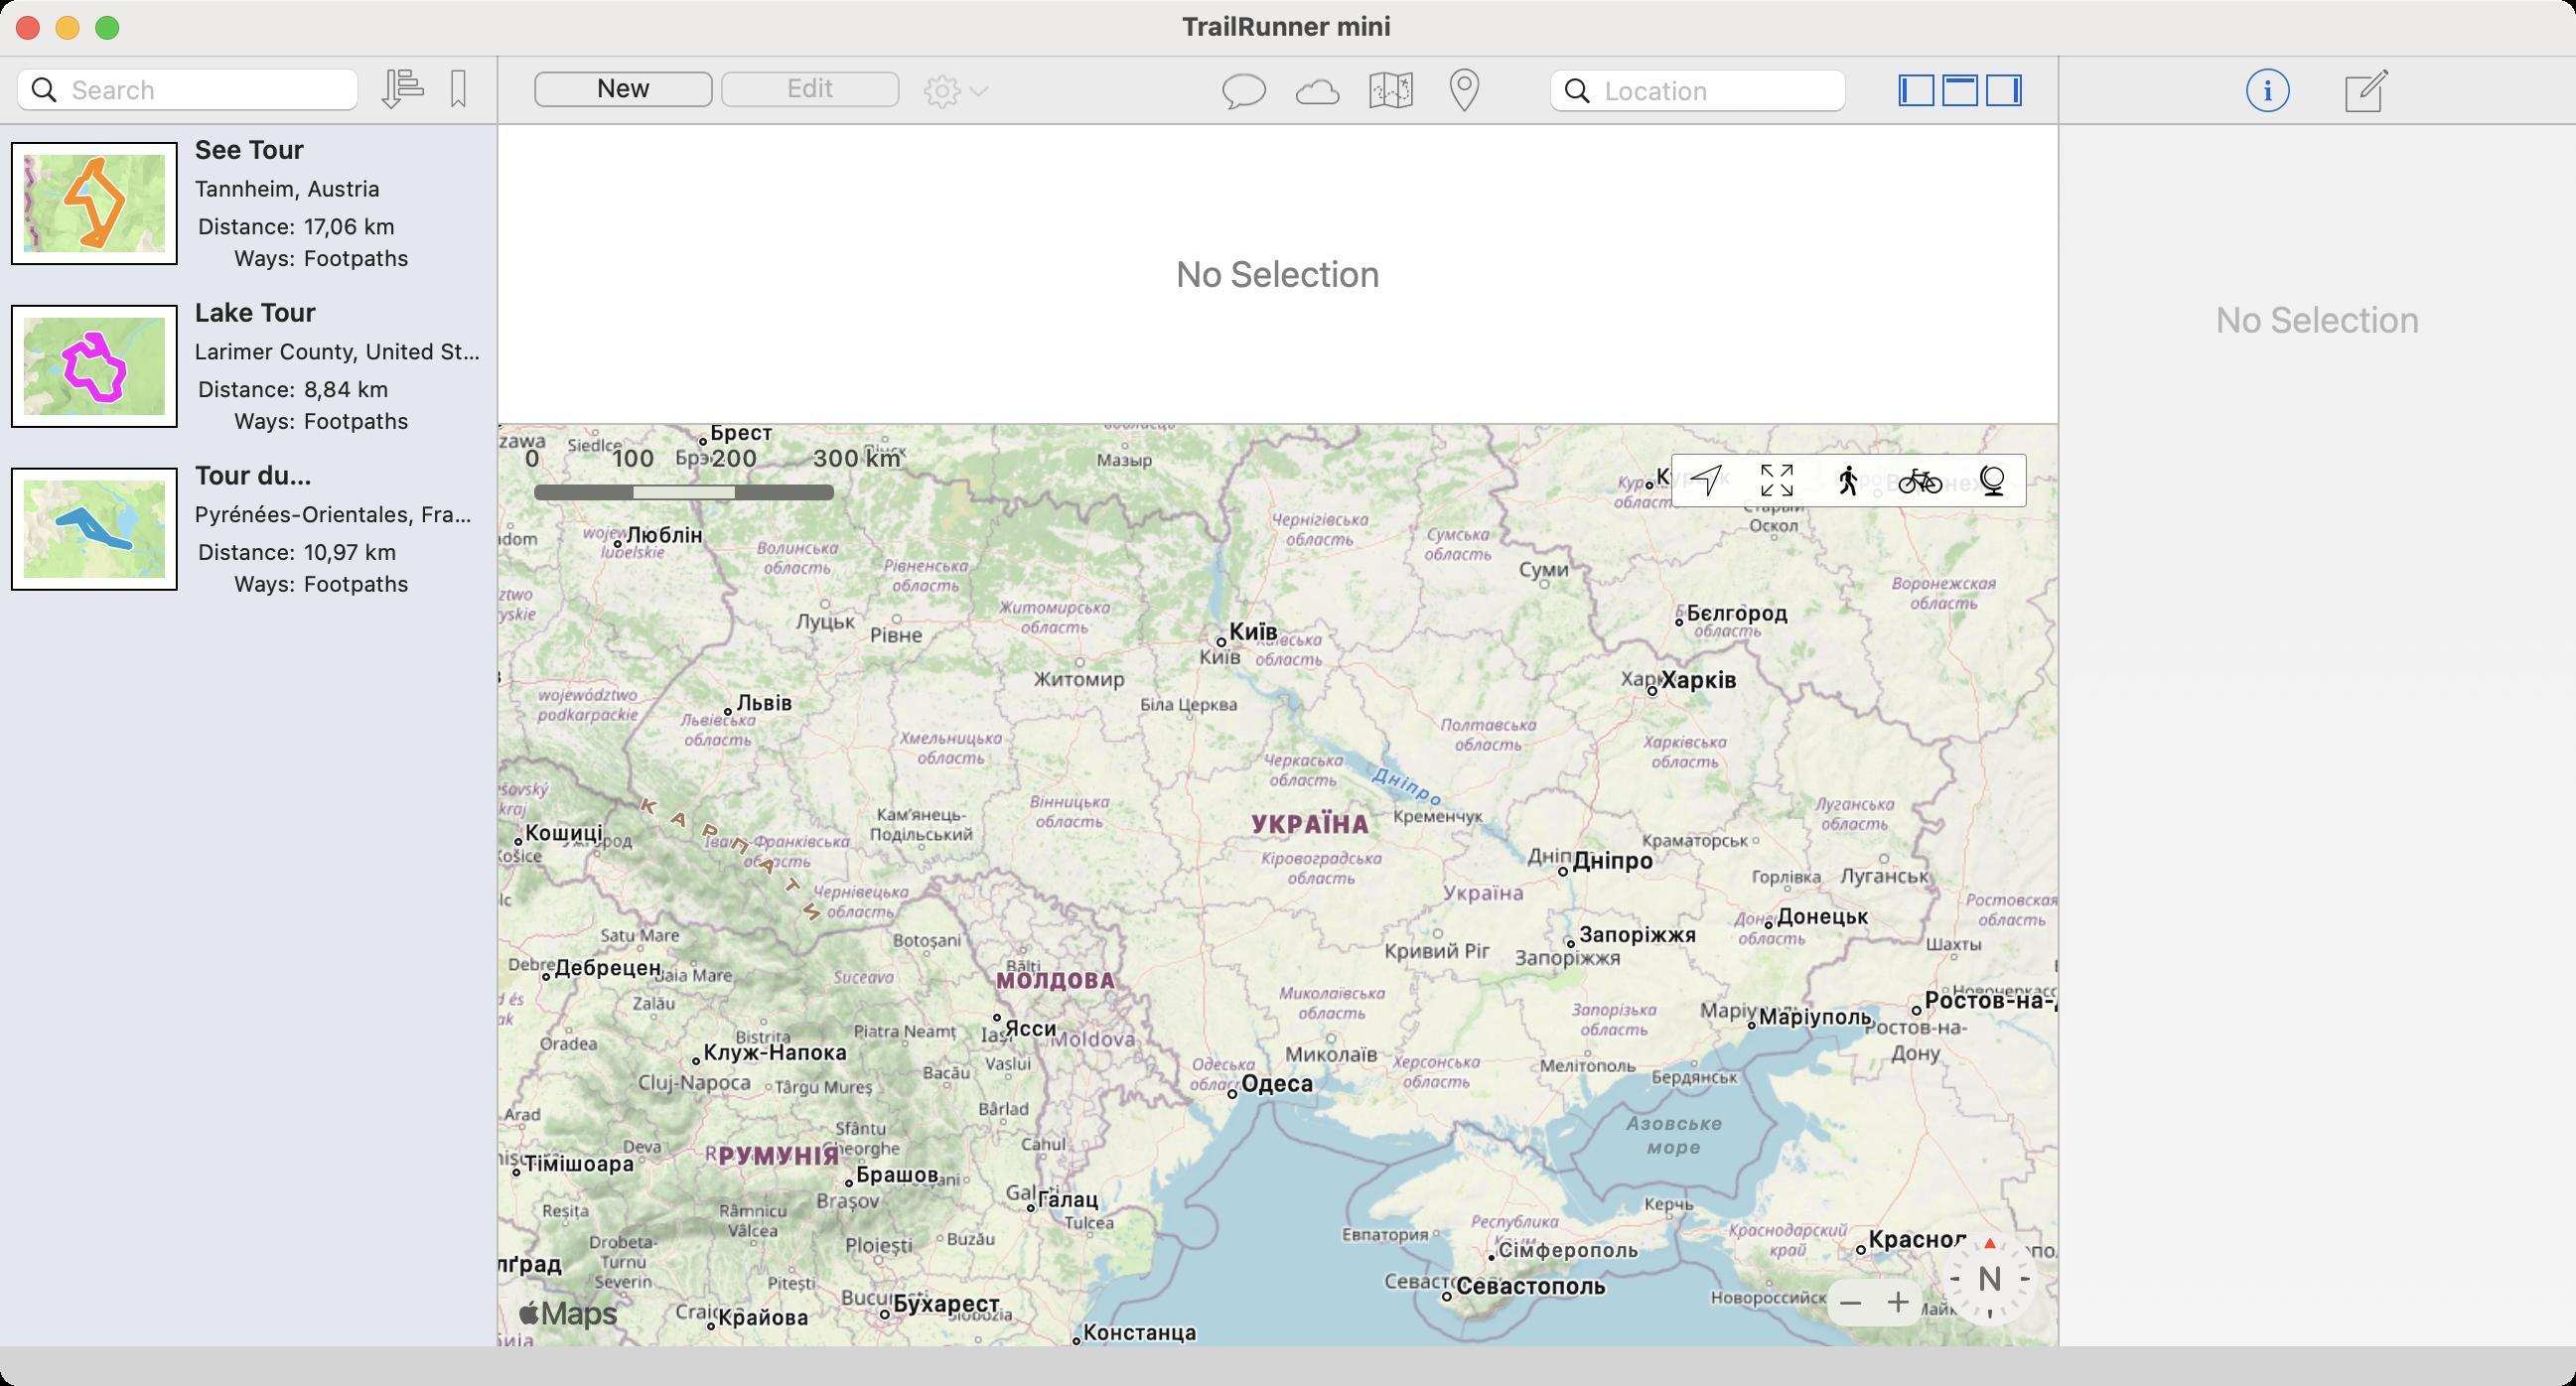
Accessibility tree:
{"name": "TrailRunner_mini", "role": "AXWindow", "description": null, "role_description": "standard window", "value": null, "position": "102.00;284.00", "size": "1297;698", "children": [{"name": null, "role": "AXSplitGroup", "description": null, "role_description": "split group", "value": null, "position": "0.00;28.00", "size": "1297;650", "children": [{"name": null, "role": "AXTextField", "description": null, "role_description": "search text field", "value": "", "position": "8.00;34.00", "size": "173;22", "children": [{"name": "", "role": "AXButton", "description": "search", "role_description": "button", "value": null, "position": "10.00;34.00", "size": "25;22", "children": []}]}, {"name": "", "role": "AXButton", "description": null, "role_description": "button", "value": null, "position": "217.00;27.00", "size": "28;36", "children": []}, {"name": "", "role": "AXButton", "description": null, "role_description": "button", "value": null, "position": "189.00;27.00", "size": "28;36", "children": []}, {"name": null, "role": "AXScrollArea", "description": null, "role_description": "scroll area", "value": null, "position": "0.00;63.00", "size": "250;615", "children": [{"name": null, "role": "AXGrid", "description": null, "role_description": "grid", "value": null, "position": "0.00;63.00", "size": "250;615", "children": [{"name": null, "role": "AXUnknown", "description": null, "role_description": "unknown", "value": null, "position": "0.00;63.00", "size": "250;82", "children": [{"name": null, "role": "AXImage", "description": "", "role_description": "image", "value": null, "position": "12.00;78.00", "size": "71;49", "children": []}, {"name": null, "role": "AXStaticText", "description": null, "role_description": "text", "value": "Tannheim, Austria", "position": "96.00;88.00", "size": "148;17", "children": []}, {"name": null, "role": "AXStaticText", "description": null, "role_description": "text", "value": "Distance:", "position": "96.00;107.00", "size": "55;14", "children": []}, {"name": null, "role": "AXStaticText", "description": null, "role_description": "text", "value": "17,06 km", "position": "151.00;107.00", "size": "93;14", "children": []}, {"name": null, "role": "AXStaticText", "description": null, "role_description": "text", "value": "Ways:", "position": "96.00;123.00", "size": "55;14", "children": []}, {"name": null, "role": "AXStaticText", "description": null, "role_description": "text", "value": "Footpaths", "position": "151.00;123.00", "size": "93;14", "children": []}, {"name": "", "role": "AXCheckBox", "description": null, "role_description": "toggle button", "value": 0, "position": "221.00;67.00", "size": "23;23", "children": []}, {"name": null, "role": "AXStaticText", "description": null, "role_description": "text", "value": "See Tour", "position": "96.00;67.00", "size": "123;18", "children": []}]}, {"name": null, "role": "AXUnknown", "description": null, "role_description": "unknown", "value": null, "position": "0.00;145.00", "size": "250;82", "children": [{"name": null, "role": "AXImage", "description": "", "role_description": "image", "value": null, "position": "12.00;160.00", "size": "71;49", "children": []}, {"name": null, "role": "AXStaticText", "description": null, "role_description": "text", "value": "Larimer County, United States", "position": "96.00;170.00", "size": "148;17", "children": []}, {"name": null, "role": "AXStaticText", "description": null, "role_description": "text", "value": "Distance:", "position": "96.00;189.00", "size": "55;14", "children": []}, {"name": null, "role": "AXStaticText", "description": null, "role_description": "text", "value": "8,84 km", "position": "151.00;189.00", "size": "93;14", "children": []}, {"name": null, "role": "AXStaticText", "description": null, "role_description": "text", "value": "Ways:", "position": "96.00;205.00", "size": "55;14", "children": []}, {"name": null, "role": "AXStaticText", "description": null, "role_description": "text", "value": "Footpaths", "position": "151.00;205.00", "size": "93;14", "children": []}, {"name": "", "role": "AXCheckBox", "description": null, "role_description": "toggle button", "value": 0, "position": "221.00;149.00", "size": "23;23", "children": []}, {"name": null, "role": "AXStaticText", "description": null, "role_description": "text", "value": "Lake Tour", "position": "96.00;149.00", "size": "123;18", "children": []}]}, {"name": null, "role": "AXUnknown", "description": null, "role_description": "unknown", "value": null, "position": "0.00;227.00", "size": "250;82", "children": [{"name": null, "role": "AXImage", "description": "", "role_description": "image", "value": null, "position": "12.00;242.00", "size": "71;49", "children": []}, {"name": null, "role": "AXStaticText", "description": null, "role_description": "text", "value": "Pyrénées-Orientales, France", "position": "96.00;252.00", "size": "148;17", "children": []}, {"name": null, "role": "AXStaticText", "description": null, "role_description": "text", "value": "Distance:", "position": "96.00;271.00", "size": "55;14", "children": []}, {"name": null, "role": "AXStaticText", "description": null, "role_description": "text", "value": "10,97 km", "position": "151.00;271.00", "size": "93;14", "children": []}, {"name": null, "role": "AXStaticText", "description": null, "role_description": "text", "value": "Ways:", "position": "96.00;287.00", "size": "55;14", "children": []}, {"name": null, "role": "AXStaticText", "description": null, "role_description": "text", "value": "Footpaths", "position": "151.00;287.00", "size": "93;14", "children": []}, {"name": "", "role": "AXCheckBox", "description": null, "role_description": "toggle button", "value": 0, "position": "221.00;231.00", "size": "23;23", "children": []}, {"name": null, "role": "AXStaticText", "description": null, "role_description": "text", "value": "Tour du Lac", "position": "96.00;231.00", "size": "69;18", "children": []}]}]}]}, {"name": null, "role": "AXSplitter", "description": null, "role_description": "splitter", "value": 250.0, "position": "250.00;28.00", "size": "1;650", "children": []}, {"name": "New", "role": "AXButton", "description": null, "role_description": "button", "value": null, "position": "269.00;36.00", "size": "90;19", "children": []}, {"name": "Edit", "role": "AXButton", "description": null, "role_description": "button", "value": null, "position": "363.00;36.00", "size": "90;19", "children": []}, {"name": null, "role": "AXTextField", "description": null, "role_description": "search text field", "value": "", "position": "780.00;34.50", "size": "150;22", "children": [{"name": "", "role": "AXButton", "description": "search", "role_description": "button", "value": null, "position": "782.00;34.50", "size": "25;22", "children": []}]}, {"name": null, "role": "AXSplitGroup", "description": null, "role_description": "split group", "value": null, "position": "251.00;63.00", "size": "785;615", "children": [{"name": null, "role": "AXTextField", "description": null, "role_description": "text field", "value": "No Selection", "position": "541.50;127.50", "size": "204;21", "children": []}, {"name": null, "role": "AXStaticText", "description": null, "role_description": "text", "value": "", "position": "243.00;196.00", "size": "4;14", "children": []}, {"name": null, "role": "AXSplitter", "description": null, "role_description": "splitter", "value": 150.0, "position": "251.00;213.00", "size": "785;1", "children": []}, {"name": null, "role": "AXImage", "description": null, "role_description": "image", "value": null, "position": "251.00;214.00", "size": "785;464", "children": [{"name": "Краків", "role": "AXButton", "description": null, "role_description": "", "value": null, "position": "251.00;214.00", "size": "0;0", "children": []}, {"name": "Тімішоара", "role": "AXButton", "description": null, "role_description": "", "value": null, "position": "251.00;214.00", "size": "0;0", "children": []}, {"name": "Сербія", "role": "AXButton", "description": null, "role_description": "", "value": null, "position": "251.00;214.00", "size": "0;0", "children": []}, {"name": "Белґрад", "role": "AXButton", "description": null, "role_description": "", "value": null, "position": "251.00;214.00", "size": "0;0", "children": []}, {"name": "Кошиці", "role": "AXButton", "description": null, "role_description": "", "value": null, "position": "251.00;214.00", "size": "0;0", "children": []}, {"name": "Варшава", "role": "AXButton", "description": null, "role_description": "", "value": null, "position": "251.00;214.00", "size": "0;0", "children": []}, {"name": "Дебрецен", "role": "AXButton", "description": null, "role_description": "", "value": null, "position": "259.86;476.96", "size": "30;30", "children": []}, {"name": "Дніпро", "role": "AXStaticText", "description": null, "role_description": "", "value": null, "position": "693.95;380.65", "size": "30;30", "children": []}, {"name": "Карпати", "role": "AXButton", "description": null, "role_description": "", "value": null, "position": "357.34;411.44", "size": "30;30", "children": []}, {"name": "Краснодар", "role": "AXButton", "description": null, "role_description": "", "value": null, "position": "921.77;614.56", "size": "30;30", "children": []}, {"name": "Дніпро", "role": "AXButton", "description": null, "role_description": "", "value": null, "position": "772.01;423.83", "size": "30;30", "children": []}, {"name": "Донецьк", "role": "AXButton", "description": null, "role_description": "", "value": null, "position": "875.45;451.07", "size": "30;30", "children": []}, {"name": "Галац", "role": "AXButton", "description": null, "role_description": "", "value": null, "position": "503.83;593.71", "size": "30;30", "children": []}, {"name": "Ясси", "role": "AXButton", "description": null, "role_description": "", "value": null, "position": "486.96;497.61", "size": "30;30", "children": []}, {"name": "Харків", "role": "AXButton", "description": null, "role_description": "", "value": null, "position": "816.76;332.86", "size": "30;30", "children": []}, {"name": "Курськ", "role": "AXButton", "description": null, "role_description": "", "value": null, "position": "815.29;229.74", "size": "30;30", "children": []}, {"name": "Ростов-на-Дону", "role": "AXButton", "description": null, "role_description": "", "value": null, "position": "950.07;494.15", "size": "30;30", "children": []}, {"name": "Румунія", "role": "AXButton", "description": null, "role_description": "", "value": null, "position": "377.55;566.88", "size": "30;30", "children": []}, {"name": "Брашов", "role": "AXButton", "description": null, "role_description": "", "value": null, "position": "412.55;581.13", "size": "30;30", "children": []}, {"name": "Брест", "role": "AXButton", "description": null, "role_description": "", "value": null, "position": "339.08;207.42", "size": "30;30", "children": []}, {"name": "Бєлгород", "role": "AXButton", "description": null, "role_description": "", "value": null, "position": "830.70;298.38", "size": "30;30", "children": []}, {"name": "Бухарест", "role": "AXButton", "description": null, "role_description": "", "value": null, "position": "430.68;646.94", "size": "30;30", "children": []}, {"name": "Воронеж", "role": "AXButton", "description": null, "role_description": "", "value": null, "position": "930.36;233.72", "size": "30;30", "children": []}, {"name": "Маріуполь", "role": "AXButton", "description": null, "role_description": "", "value": null, "position": "867.06;501.69", "size": "30;30", "children": []}, {"name": "Люблін", "role": "AXButton", "description": null, "role_description": "", "value": null, "position": "295.80;259.08", "size": "30;30", "children": []}, {"name": "Одеса", "role": "AXButton", "description": null, "role_description": "", "value": null, "position": "605.59;536.07", "size": "30;30", "children": []}, {"name": "Запоріжжя", "role": "AXButton", "description": null, "role_description": "", "value": null, "position": "776.10;460.30", "size": "30;30", "children": []}, {"name": "Київ", "role": "AXButton", "description": null, "role_description": "", "value": null, "position": "599.83;308.55", "size": "30;30", "children": []}, {"name": "Севастополь", "role": "AXButton", "description": null, "role_description": "", "value": null, "position": "713.74;638.04", "size": "30;30", "children": []}, {"name": "Молдова", "role": "AXButton", "description": null, "role_description": "", "value": null, "position": "517.03;478.53", "size": "30;30", "children": []}, {"name": "Україна", "role": "AXButton", "description": null, "role_description": "", "value": null, "position": "644.99;398.26", "size": "30;30", "children": []}, {"name": "Констанца", "role": "AXButton", "description": null, "role_description": "", "value": null, "position": "251.00;214.00", "size": "0;0", "children": []}, {"name": "Клуж-Напока", "role": "AXButton", "description": null, "role_description": "", "value": null, "position": "335.63;519.61", "size": "30;30", "children": []}, {"name": "Крайова", "role": "AXButton", "description": null, "role_description": "", "value": null, "position": "251.00;214.00", "size": "0;0", "children": []}, {"name": "Азовське_море", "role": "AXButton", "description": null, "role_description": "", "value": null, "position": "827.97;556.50", "size": "30;30", "children": []}, {"name": "Сімферополь", "role": "AXButton", "description": null, "role_description": "", "value": null, "position": "736.07;618.44", "size": "30;30", "children": []}, {"name": "Львів", "role": "AXButton", "description": null, "role_description": "", "value": null, "position": "351.45;343.55", "size": "30;30", "children": []}, {"name": "", "role": "AXImage", "description": "", "role_description": "Annotation", "value": null, "position": "-182.50;459.50", "size": "66;74", "children": []}, {"name": "", "role": "AXImage", "description": "", "role_description": "Annotation", "value": null, "position": "-508.00;723.00", "size": "66;74", "children": []}, {"name": null, "role": "AXImage", "description": "", "role_description": "image", "value": null, "position": "258.00;221.00", "size": "280;34", "children": []}, {"name": null, "role": "AXImage", "description": "remove", "role_description": "image", "value": null, "position": "920.00;644.00", "size": "24;24", "children": []}, {"name": null, "role": "AXImage", "description": "add", "role_description": "image", "value": null, "position": "944.00;644.00", "size": "24;24", "children": []}, {"name": "", "role": "AXButton", "description": "Zoom Out", "role_description": "button", "value": null, "position": "920.00;644.00", "size": "24;24", "children": []}, {"name": "", "role": "AXButton", "description": "Zoom In", "role_description": "button", "value": null, "position": "944.00;644.00", "size": "24;24", "children": []}]}]}, {"name": null, "role": "AXSplitter", "description": null, "role_description": "splitter", "value": 785.0, "position": "1036.00;28.00", "size": "1;650", "children": []}, {"name": "", "role": "AXButton", "description": null, "role_description": "button", "value": null, "position": "1127.00;34.50", "size": "30;22", "children": []}, {"name": "", "role": "AXButton", "description": null, "role_description": "button", "value": null, "position": "1177.00;34.50", "size": "30;22", "children": []}, {"name": null, "role": "AXGroup", "description": null, "role_description": "group", "value": null, "position": "1037.00;63.00", "size": "260;615", "children": [{"name": null, "role": "AXStaticText", "description": null, "role_description": "text", "value": "No Selection", "position": "1057.00;150.50", "size": "220;150", "children": []}]}]}, {"name": null, "role": "AXButton", "description": null, "role_description": "close button", "value": null, "position": "7.00;6.00", "size": "14;16", "children": []}, {"name": null, "role": "AXButton", "description": null, "role_description": "full screen button", "value": null, "position": "47.00;6.00", "size": "14;16", "children": [{"name": null, "role": "AXGroup", "description": null, "role_description": "group", "value": null, "position": "47.00;6.00", "size": "14;16", "children": []}]}, {"name": null, "role": "AXButton", "description": null, "role_description": "minimize button", "value": null, "position": "27.00;6.00", "size": "14;16", "children": []}, {"name": null, "role": "AXStaticText", "description": null, "role_description": "text", "value": "TrailRunner mini", "position": "593.00;5.00", "size": "110;16", "children": []}]}